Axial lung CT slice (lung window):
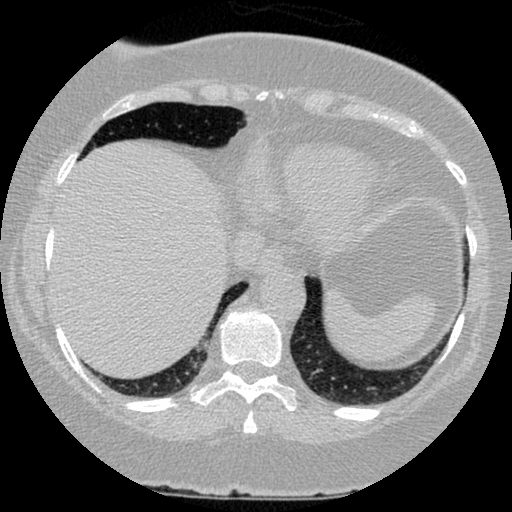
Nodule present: no